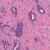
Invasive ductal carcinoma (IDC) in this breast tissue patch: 1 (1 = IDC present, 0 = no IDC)